Question: I am trying to add some custom settings in an iOS application.
Entitlements.plist supports custom settings

But I can't find a way to get these setting programmatically.
I tried:
'''
var bundle= NSBundle.FromPath ("Entitlements.plist");
'''
But bundle is null.
Could you help me, please?
P.S. I use Xamarin studio and C#, but I can read objective-c code.
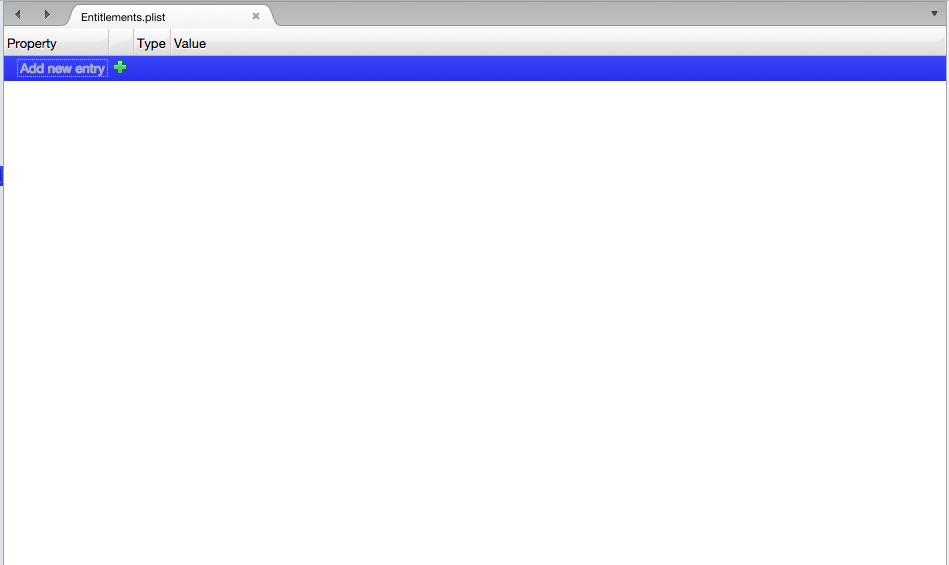
Answer: I do not figure out how I can read settings from Entitlements.plist. If someone can tell me how to access to Entitlements.plist please write here.
Instead I added a settings.plist in a root directory of project.
Code for settings access:
'''
var settings = new NSDictionary (NSBundle.MainBundle.PathForResource ("settings.plist", null));
var value= (NSString)settings ["key"];
'''